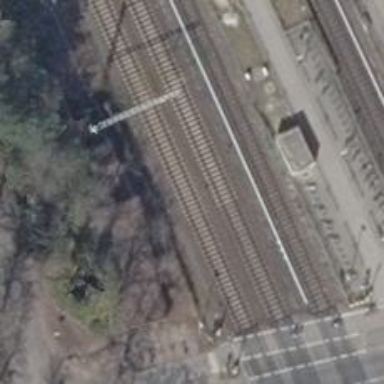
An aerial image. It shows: Railway signal.